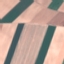
Label: AnnualCrop